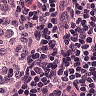
Metastatic tissue present: no